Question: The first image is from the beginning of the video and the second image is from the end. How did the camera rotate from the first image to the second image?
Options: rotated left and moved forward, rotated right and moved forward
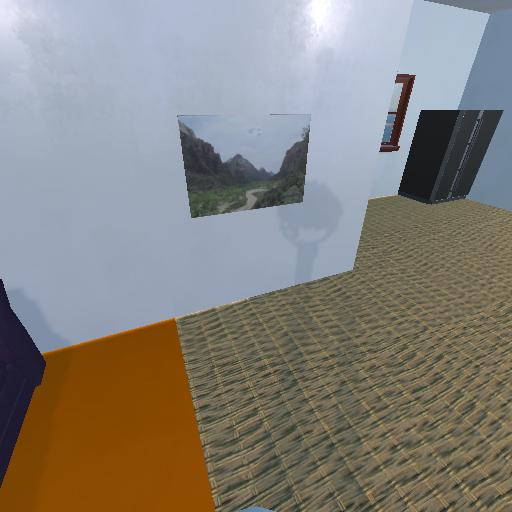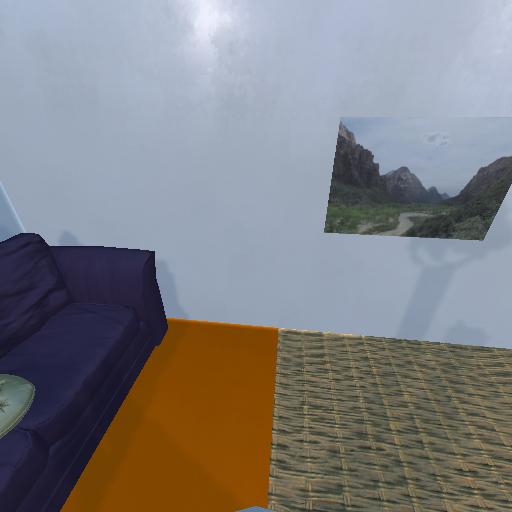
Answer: rotated left and moved forward